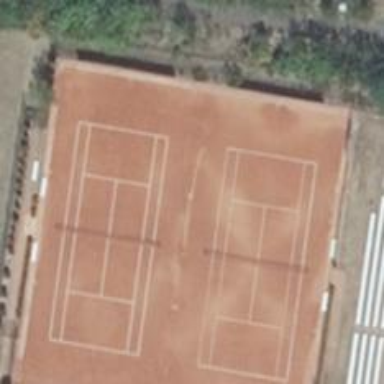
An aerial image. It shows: Tennis court in leisure pitch.